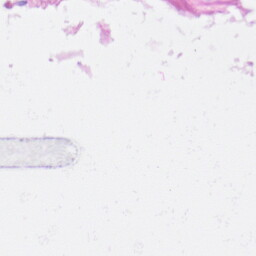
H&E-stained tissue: Heart